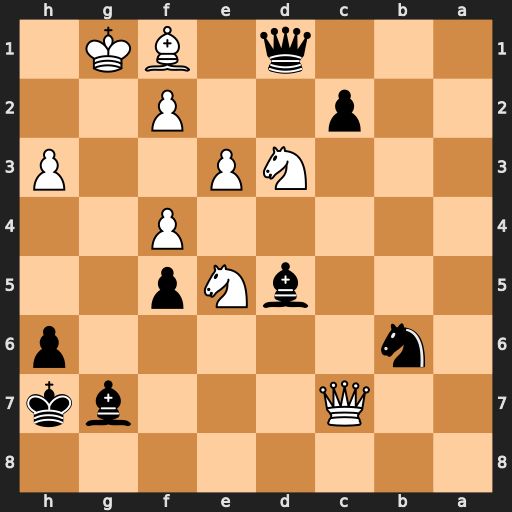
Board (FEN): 8/2Q3bk/1n5p/3bNp2/5P2/3NP2P/2p2P2/3q1BK1
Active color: b
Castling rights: -
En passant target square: -
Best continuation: Nc4 Qxc4 Bxc4